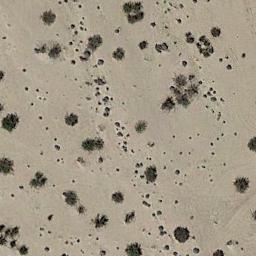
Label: chaparral